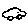
Label: car